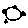
Label: sun